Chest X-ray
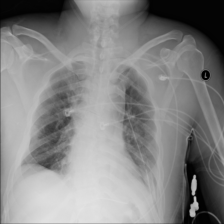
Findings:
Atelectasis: negative
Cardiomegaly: negative
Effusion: negative
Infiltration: negative
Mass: negative
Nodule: negative
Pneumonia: negative
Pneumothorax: negative
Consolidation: negative
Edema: negative
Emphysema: negative
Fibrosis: negative
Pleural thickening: negative
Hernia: negative